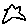
Label: star